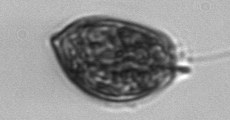
Label: Prorocentrum_micans